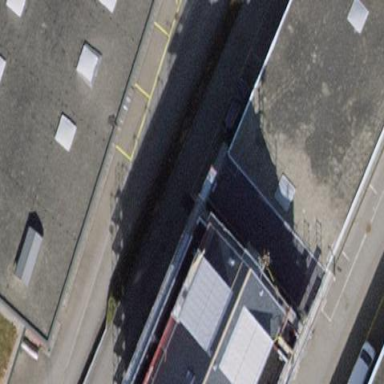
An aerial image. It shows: Industrial building.